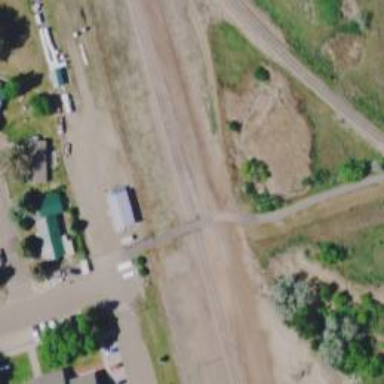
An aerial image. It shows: Railway crossing.